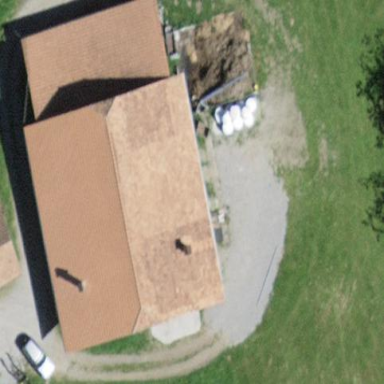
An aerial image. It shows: Rural barn.